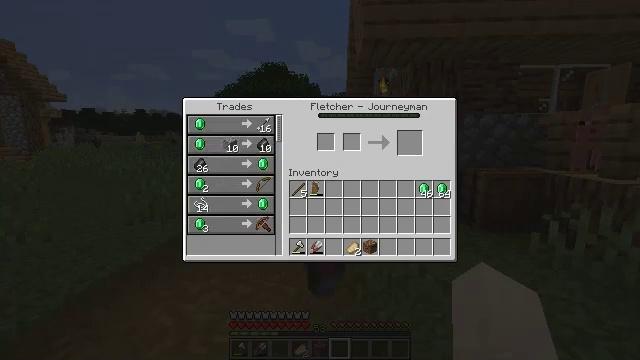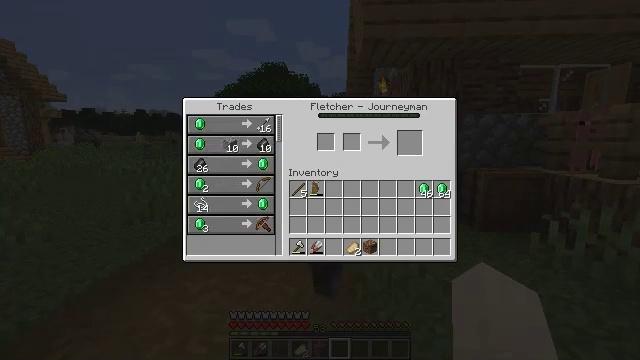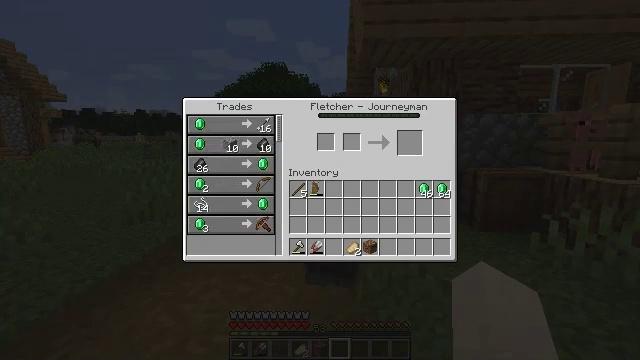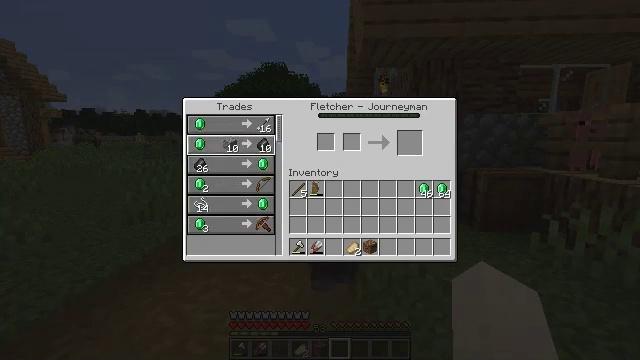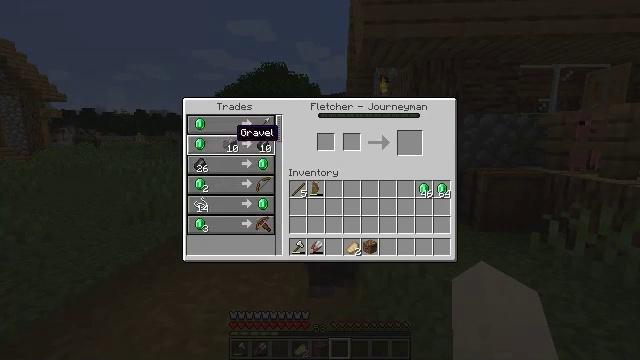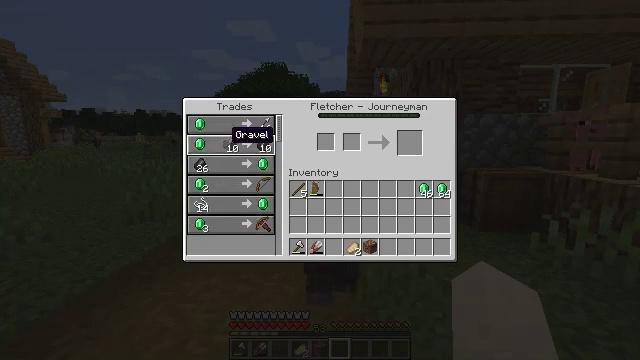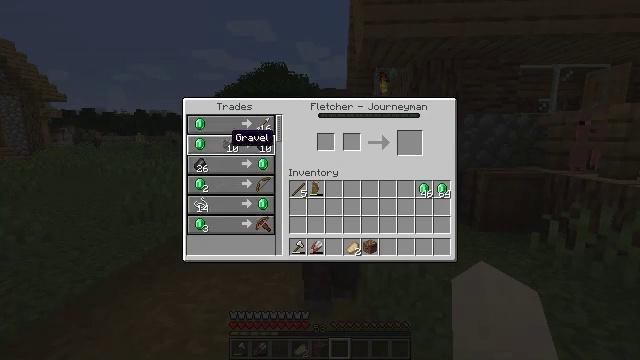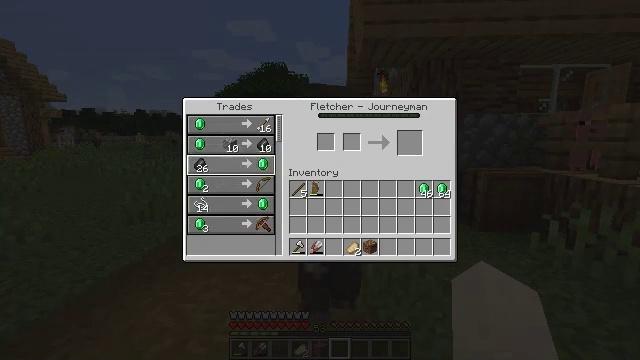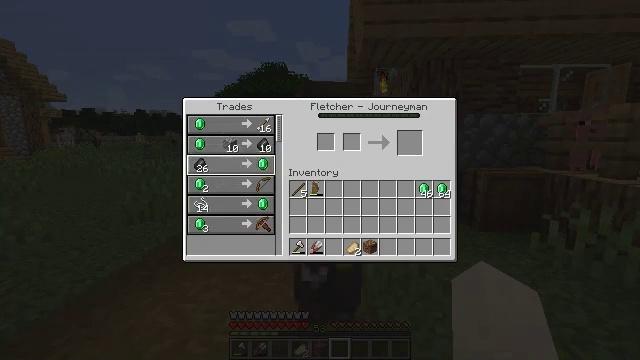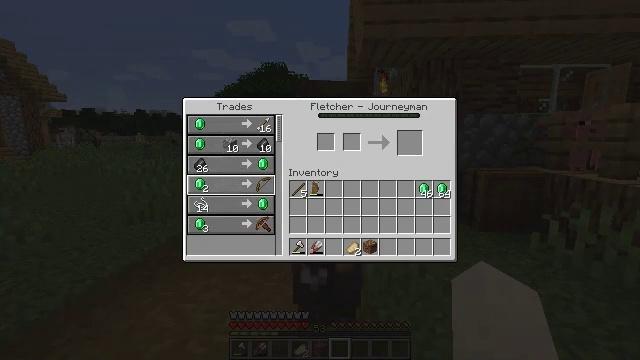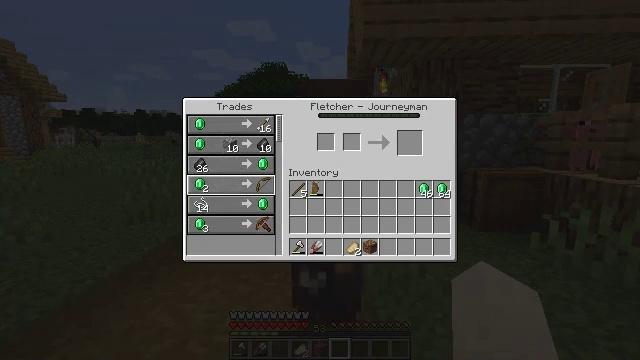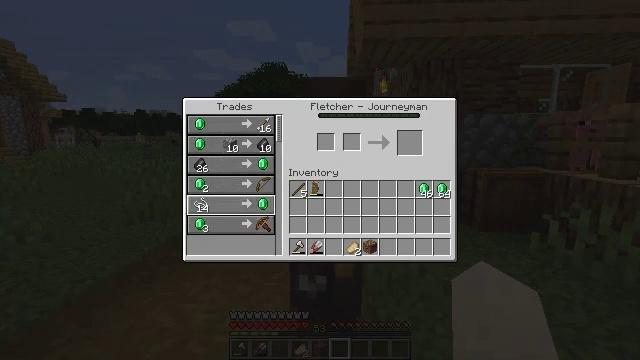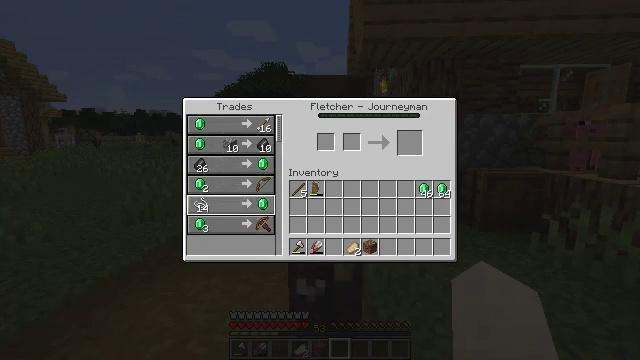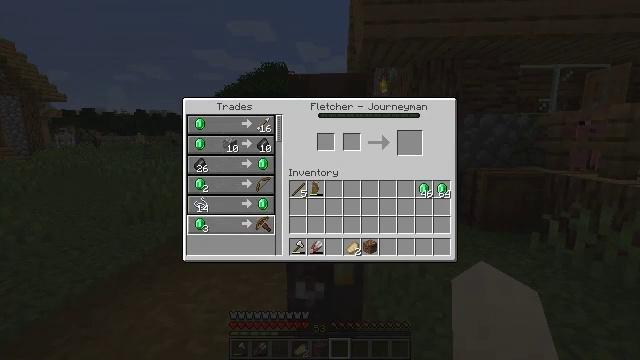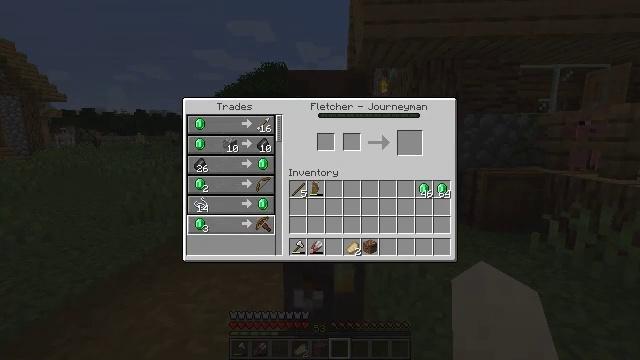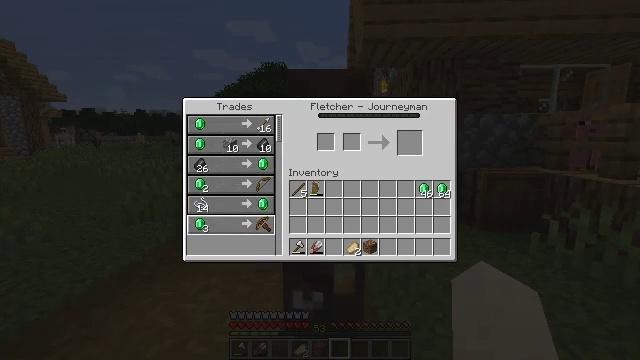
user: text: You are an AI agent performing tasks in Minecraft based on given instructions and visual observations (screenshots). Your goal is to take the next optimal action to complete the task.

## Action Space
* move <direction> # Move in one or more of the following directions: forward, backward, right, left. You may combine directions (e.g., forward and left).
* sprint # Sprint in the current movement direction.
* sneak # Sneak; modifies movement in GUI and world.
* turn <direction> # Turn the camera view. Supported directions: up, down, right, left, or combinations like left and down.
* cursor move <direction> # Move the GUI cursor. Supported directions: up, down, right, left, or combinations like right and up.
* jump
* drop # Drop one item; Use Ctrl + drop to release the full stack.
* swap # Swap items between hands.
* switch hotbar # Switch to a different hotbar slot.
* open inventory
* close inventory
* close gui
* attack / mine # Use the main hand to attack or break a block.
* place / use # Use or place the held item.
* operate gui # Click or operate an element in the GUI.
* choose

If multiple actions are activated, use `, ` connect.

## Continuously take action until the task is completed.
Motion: motion action
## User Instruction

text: Interact with the crafting table to make a crossbow.
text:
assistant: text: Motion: cursor move left and up
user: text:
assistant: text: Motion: cursor move left and up
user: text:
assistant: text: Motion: cursor move left and up
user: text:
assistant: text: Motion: cursor move left
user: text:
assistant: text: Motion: no_op
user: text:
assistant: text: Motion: no_op
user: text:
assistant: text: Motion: cursor move down
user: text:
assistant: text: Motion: cursor move down
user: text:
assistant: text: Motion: cursor move right and down
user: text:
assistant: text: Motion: cursor move down
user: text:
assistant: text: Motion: cursor move down
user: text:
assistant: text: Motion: cursor move down
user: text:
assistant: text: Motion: cursor move down
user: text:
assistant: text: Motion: no_op
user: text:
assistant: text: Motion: no_op
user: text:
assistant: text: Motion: operate gui
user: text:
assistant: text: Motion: operate gui
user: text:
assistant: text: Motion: operate gui
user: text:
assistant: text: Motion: no_op
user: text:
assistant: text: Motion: no_op
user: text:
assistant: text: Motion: no_op
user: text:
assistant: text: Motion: no_op
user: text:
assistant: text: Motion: no_op
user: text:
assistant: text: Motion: no_op
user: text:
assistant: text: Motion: no_op
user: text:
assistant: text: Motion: no_op
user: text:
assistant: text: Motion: no_op
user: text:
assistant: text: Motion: no_op
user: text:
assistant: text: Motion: no_op
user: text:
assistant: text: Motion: no_op